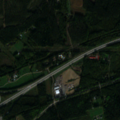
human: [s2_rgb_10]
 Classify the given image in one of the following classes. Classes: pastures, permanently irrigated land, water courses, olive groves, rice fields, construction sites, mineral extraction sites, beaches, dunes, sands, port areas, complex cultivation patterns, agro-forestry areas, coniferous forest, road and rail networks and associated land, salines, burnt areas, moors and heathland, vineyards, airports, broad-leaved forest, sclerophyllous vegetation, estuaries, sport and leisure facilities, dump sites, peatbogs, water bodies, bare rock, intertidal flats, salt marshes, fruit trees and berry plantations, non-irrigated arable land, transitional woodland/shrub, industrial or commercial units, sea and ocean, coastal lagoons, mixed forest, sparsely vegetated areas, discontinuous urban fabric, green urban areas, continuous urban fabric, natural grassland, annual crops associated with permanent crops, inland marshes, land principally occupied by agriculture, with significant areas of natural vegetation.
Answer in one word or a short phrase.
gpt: land principally occupied by agriculture, with significant areas of natural vegetation, broad-leaved forest, coniferous forest, mixed forest, transitional woodland/shrub